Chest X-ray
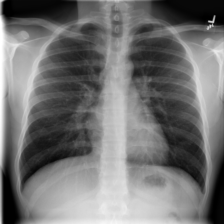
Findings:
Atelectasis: negative
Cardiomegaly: negative
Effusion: negative
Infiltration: negative
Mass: negative
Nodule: negative
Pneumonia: negative
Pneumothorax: negative
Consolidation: negative
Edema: negative
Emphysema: negative
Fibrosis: negative
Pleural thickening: negative
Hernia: negative